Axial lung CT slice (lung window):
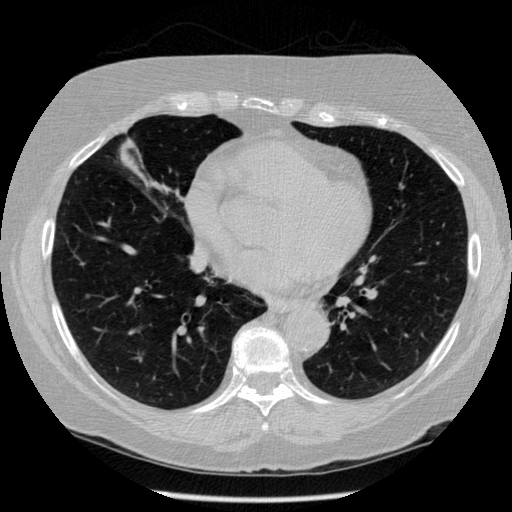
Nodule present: yes
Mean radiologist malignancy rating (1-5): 3